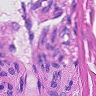
Metastatic tissue present: yes